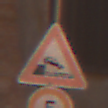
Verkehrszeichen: Ufer
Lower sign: Geschwindigkeit5
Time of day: MorningAfternoon
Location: Outdoor (Urban)
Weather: Clear
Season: NotSpecified
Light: Natural